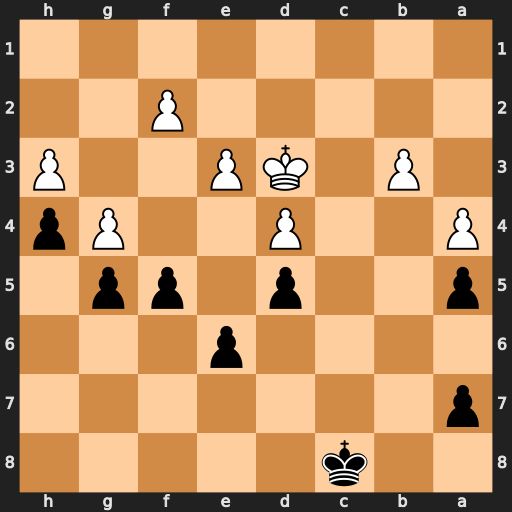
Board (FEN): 2k5/p7/4p3/p2p1pp1/P2P2Pp/1P1KP2P/5P2/8
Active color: b
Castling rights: -
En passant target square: -
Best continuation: fxg4 hxg4 h3